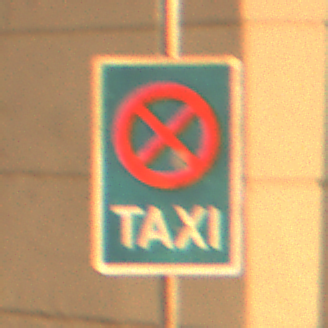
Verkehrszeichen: Taxenstand
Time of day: Night
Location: Outdoor (Urban)
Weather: Clear
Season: NotSpecified
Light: Artificial